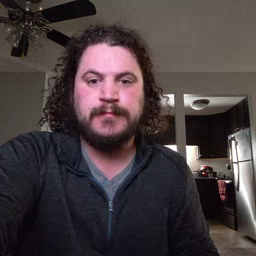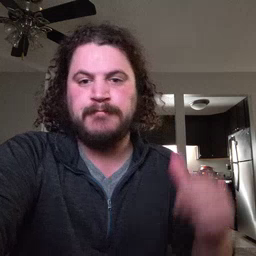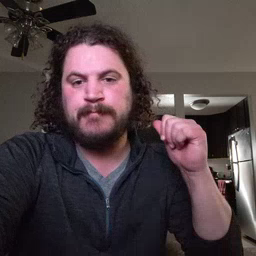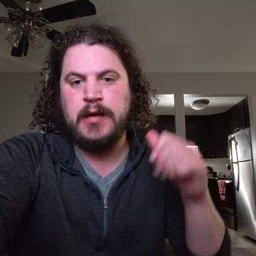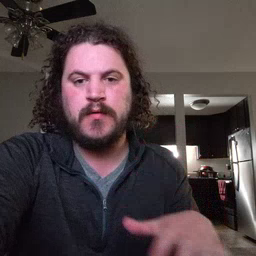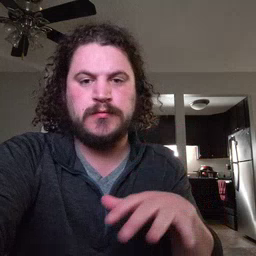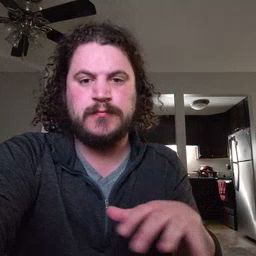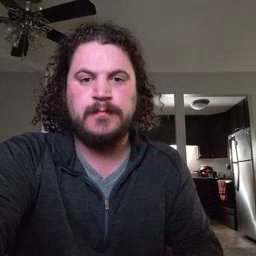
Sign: backyard